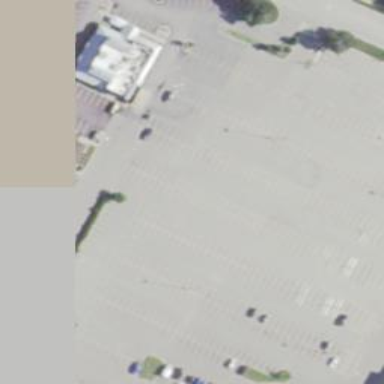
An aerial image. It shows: Parking area with surface.